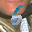
Label: 6